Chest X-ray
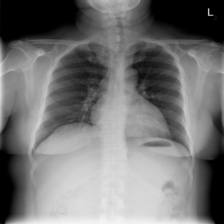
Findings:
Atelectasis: negative
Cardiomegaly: negative
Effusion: negative
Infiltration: positive
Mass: negative
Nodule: negative
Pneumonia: negative
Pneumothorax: negative
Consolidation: negative
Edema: negative
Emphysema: negative
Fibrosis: negative
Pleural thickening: negative
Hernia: negative